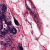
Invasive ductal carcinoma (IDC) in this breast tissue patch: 0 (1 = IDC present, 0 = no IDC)